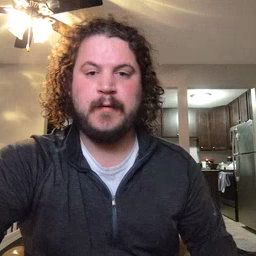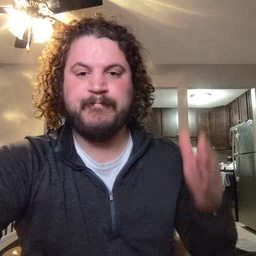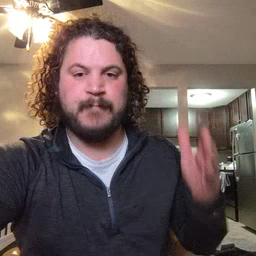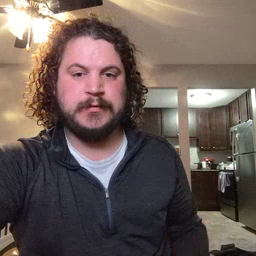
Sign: beside